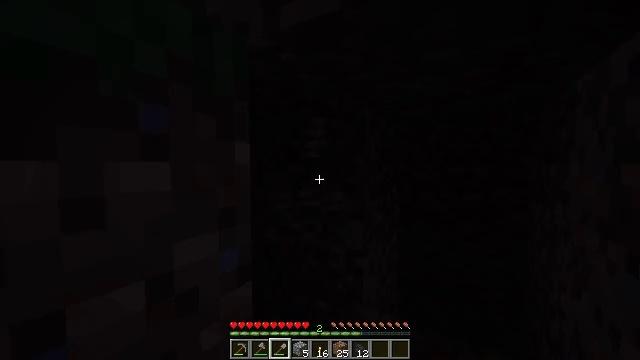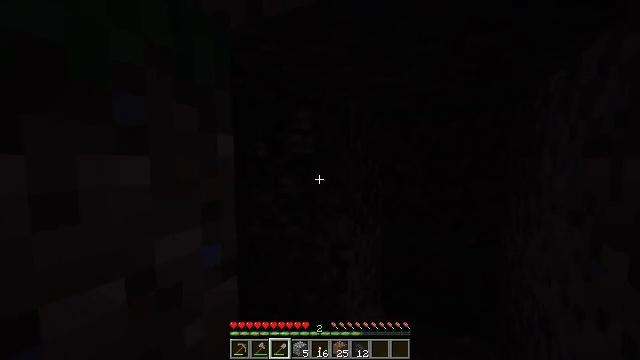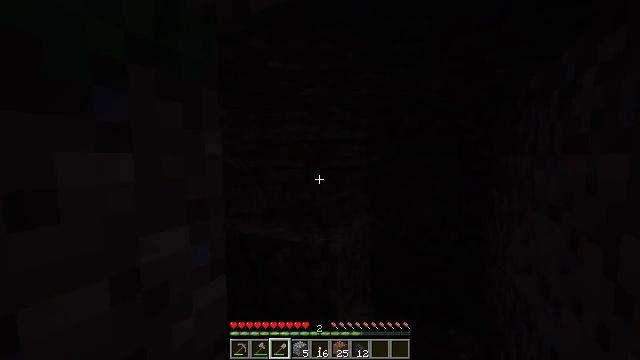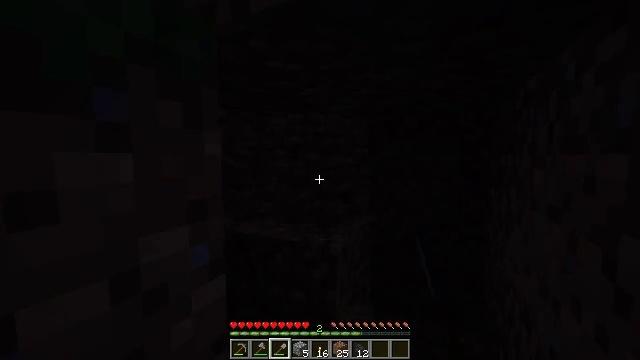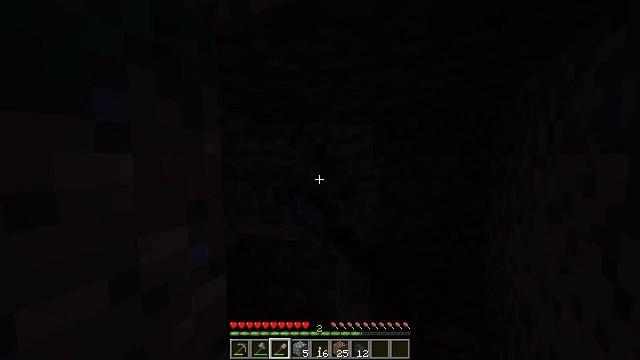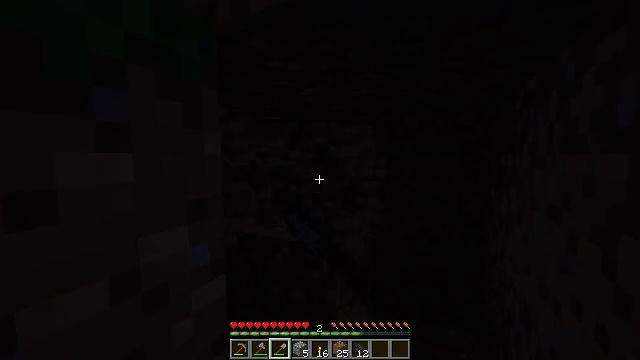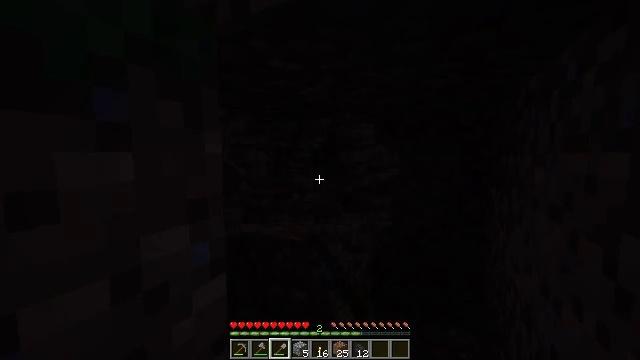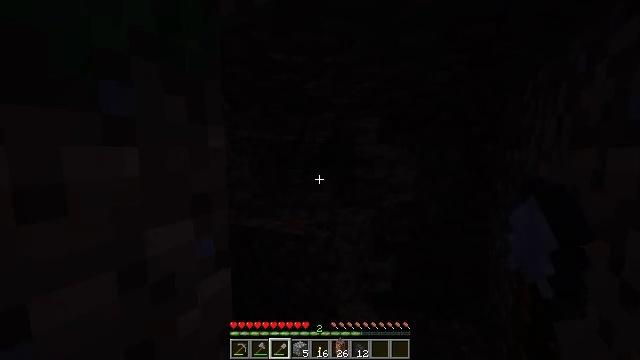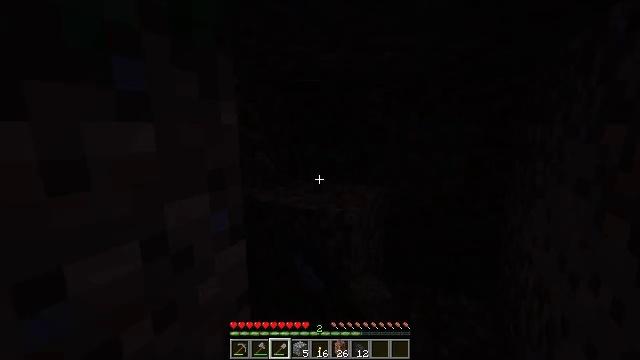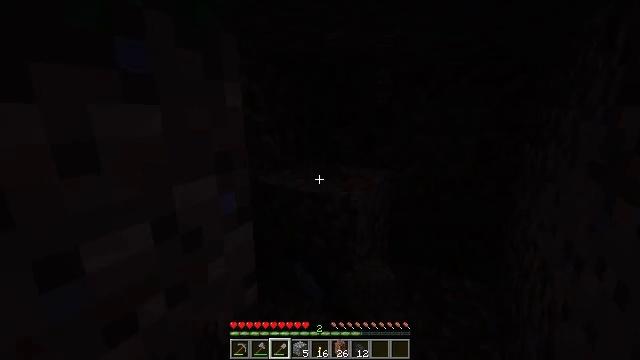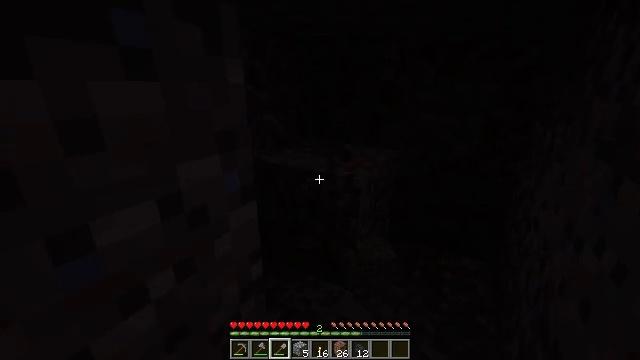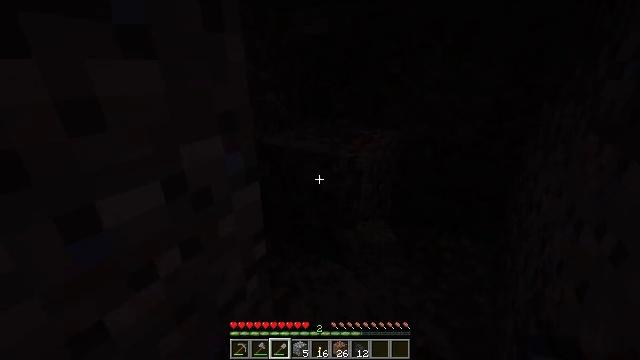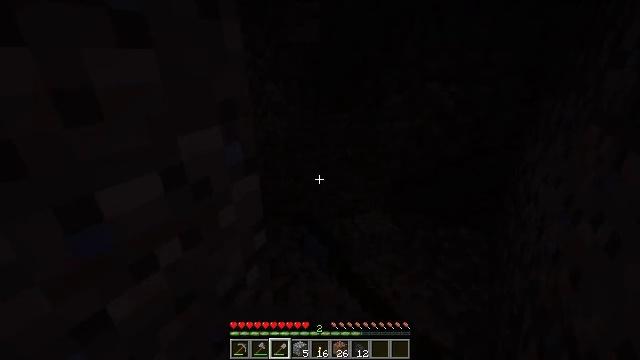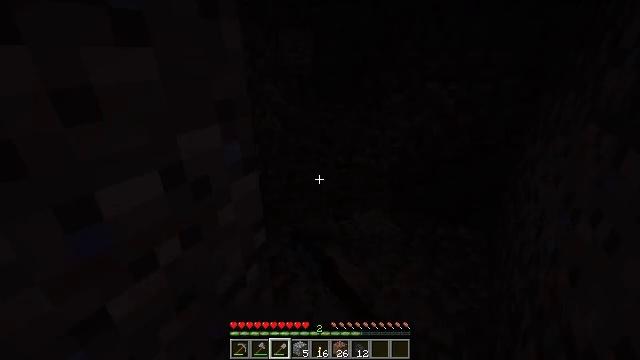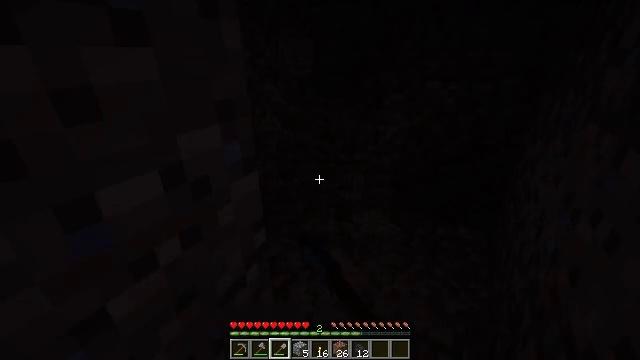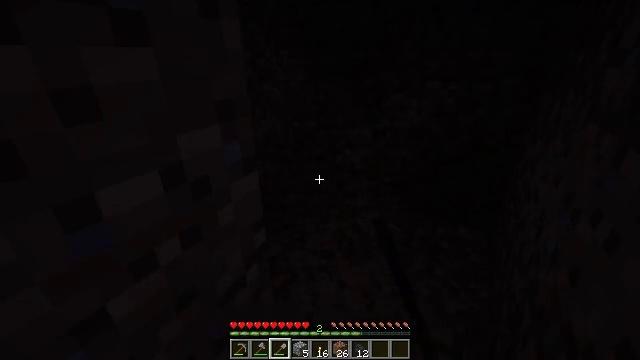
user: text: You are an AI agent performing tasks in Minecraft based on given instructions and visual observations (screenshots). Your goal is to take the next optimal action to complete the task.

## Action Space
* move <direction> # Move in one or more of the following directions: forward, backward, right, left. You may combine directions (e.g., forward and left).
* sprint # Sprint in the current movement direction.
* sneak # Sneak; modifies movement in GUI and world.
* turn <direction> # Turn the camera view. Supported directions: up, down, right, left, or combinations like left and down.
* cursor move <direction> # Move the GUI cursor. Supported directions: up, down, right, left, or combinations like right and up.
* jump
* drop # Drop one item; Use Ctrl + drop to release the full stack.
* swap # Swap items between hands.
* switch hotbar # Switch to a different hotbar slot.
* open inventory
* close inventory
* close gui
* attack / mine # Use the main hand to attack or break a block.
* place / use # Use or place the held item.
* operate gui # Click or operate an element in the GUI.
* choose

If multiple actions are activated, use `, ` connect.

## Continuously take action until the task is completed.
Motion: motion action
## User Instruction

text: Attack the ground to gather dirt.
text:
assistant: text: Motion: turn right and down, attack / mine
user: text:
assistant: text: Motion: turn right, attack / mine
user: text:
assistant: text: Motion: attack / mine
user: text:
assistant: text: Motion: attack / mine
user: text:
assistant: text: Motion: attack / mine
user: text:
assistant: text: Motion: attack / mine
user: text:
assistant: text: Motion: turn down, attack / mine
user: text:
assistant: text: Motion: turn left and down, attack / mine
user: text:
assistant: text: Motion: turn left and down, attack / mine
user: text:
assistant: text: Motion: turn down, attack / mine
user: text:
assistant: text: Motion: turn down, attack / mine
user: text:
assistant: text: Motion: turn down, attack / mine
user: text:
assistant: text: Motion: attack / mine
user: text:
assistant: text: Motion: attack / mine
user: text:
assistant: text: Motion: attack / mine
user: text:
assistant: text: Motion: attack / mine
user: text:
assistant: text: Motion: attack / mine